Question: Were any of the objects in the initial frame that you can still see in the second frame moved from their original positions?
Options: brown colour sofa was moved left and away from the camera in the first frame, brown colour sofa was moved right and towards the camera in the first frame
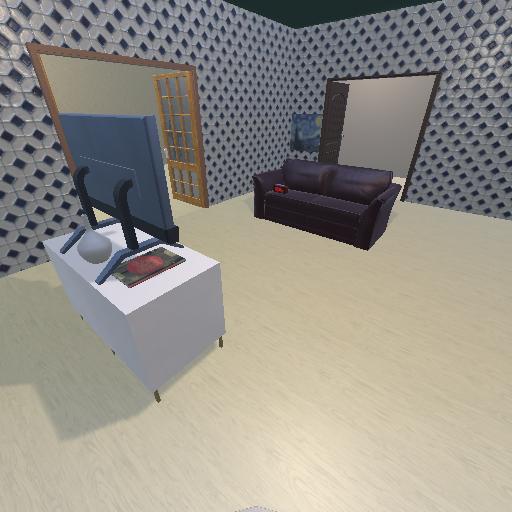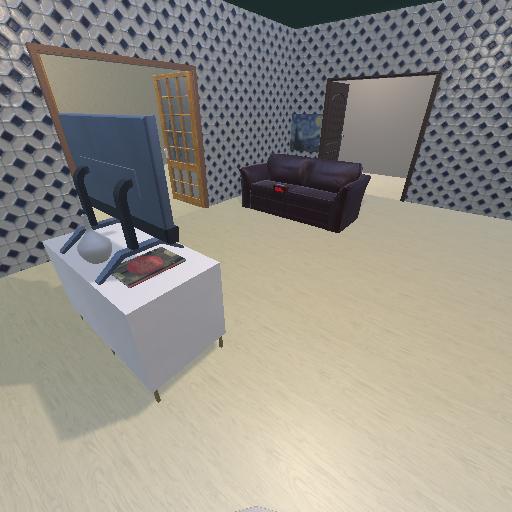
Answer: brown colour sofa was moved left and away from the camera in the first frame